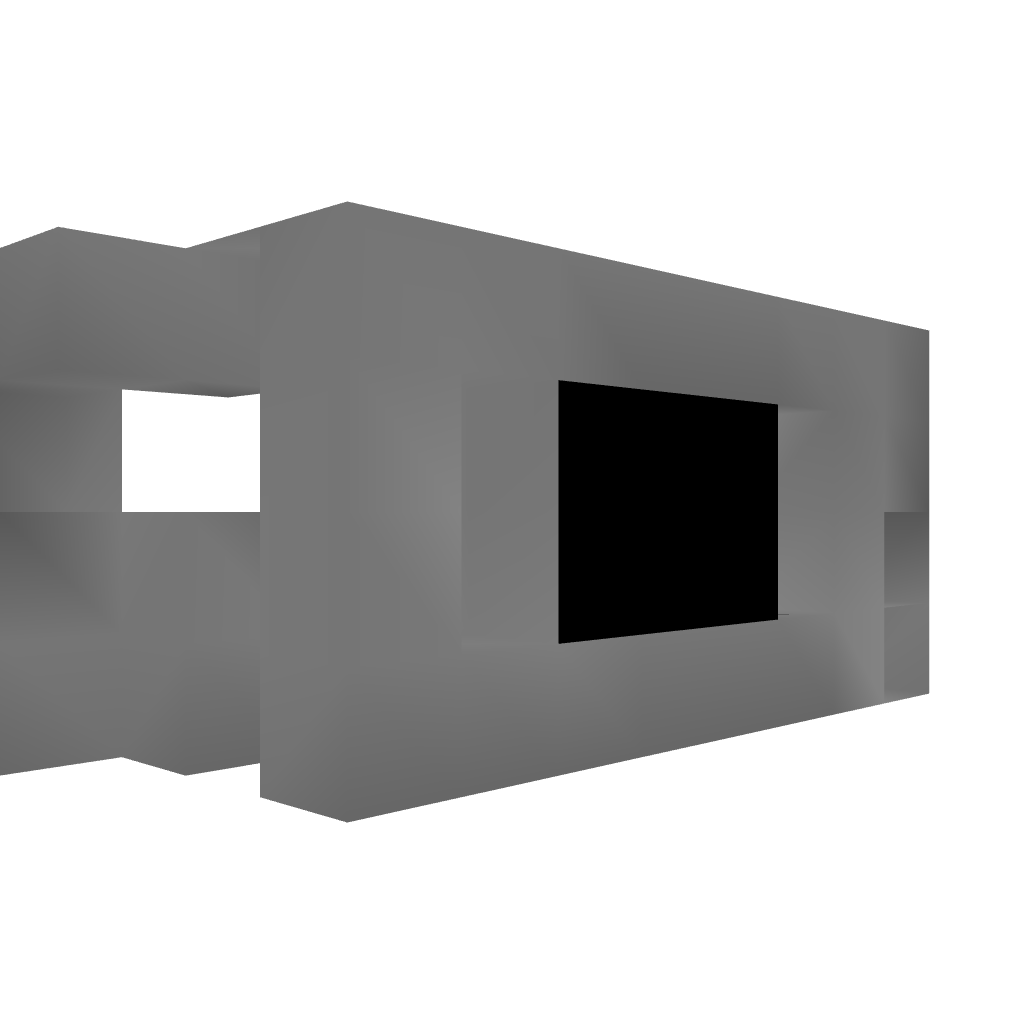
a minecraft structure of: small redstone tv 4 a house bad low quality